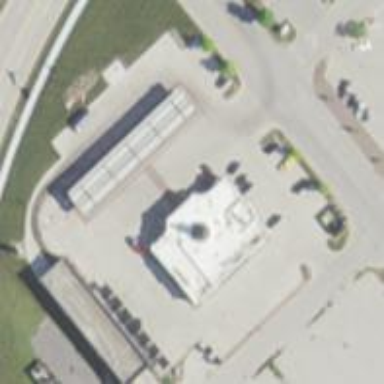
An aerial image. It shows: Convenience shop.